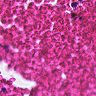
Metastatic tissue present: no